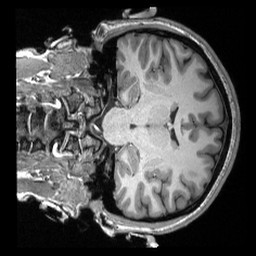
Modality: T1w
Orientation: coronal
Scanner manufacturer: siemens
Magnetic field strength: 3 T
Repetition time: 2.3 s
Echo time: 0.00308 s